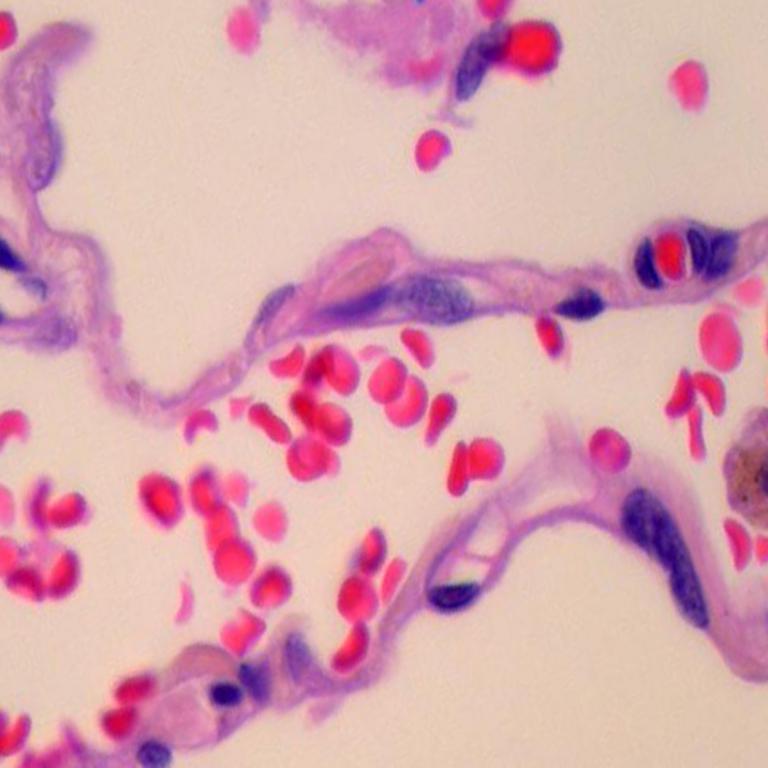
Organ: lung
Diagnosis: benign